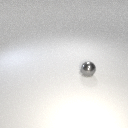
small gray metal sphere